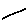
Label: line